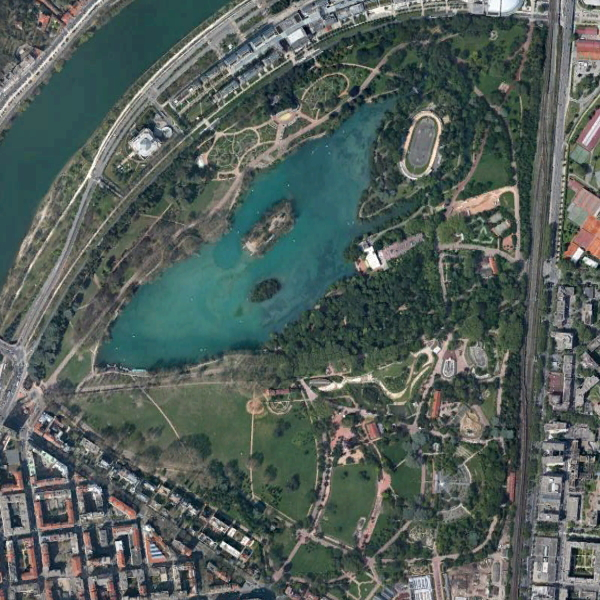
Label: Park